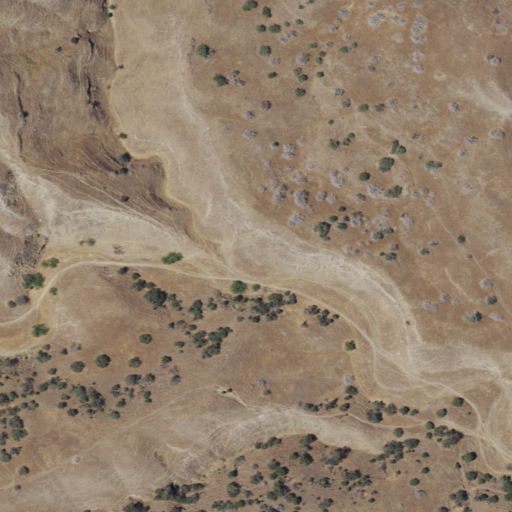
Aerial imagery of valley in California named Frank Canyon containing only grassland